Question: I want draw something like this in javascript:

Example:
The bigger circle: 'r = 5'
to position circles by forming a circle
My questions are (I would like to know):
1. How much points can I draw on a circle if I know the ray, the distance between each circle and the radius of each circle?
2. How can I find the position of each circle (to draw automatically)?
3. Like the question 1 but the circles do not have the same radius.
Thank you!
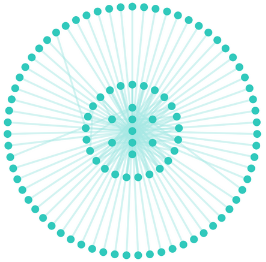
Answer: # Displace points around a circle edge equidistantly
Using HTML Canvas and a bit of trigonometry
Create a reusable 'circles()' function and pass the desired arguments for Number of circles, Size, Radius, Color:
'''
const ctx = document.getElementById("canvas").getContext("2d");
const cvsSize = 400;
ctx.canvas.width = cvsSize;
ctx.canvas.height = cvsSize;
function circles(tot, rad, dist, color) {
const arc = Math.PI * 2 / tot; // Arc in Radians
let ang = 0; // Start at angle 0 (East)
for (let i = 0; i < tot; i++) {
const x = dist * Math.cos(ang) + (cvsSize / 2);
const y = dist * Math.sin(ang) + (cvsSize / 2);
ctx.beginPath();
ctx.arc(x, y, rad, 0, Math.PI * 2, false);
ctx.fillStyle = color;
ctx.fill();
ctx.closePath();
ang += arc;
}
}
// Circles, Radius, Distance, Color
circles(3, 5, 10, "#f0b");
circles(10, 8, 50, "#0bf");
circles(17, 10, 90, "#bf0");
circles(21, 15, 140, "#b0f");
'''
'''
<canvas id="canvas"></canvas>
'''